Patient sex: F
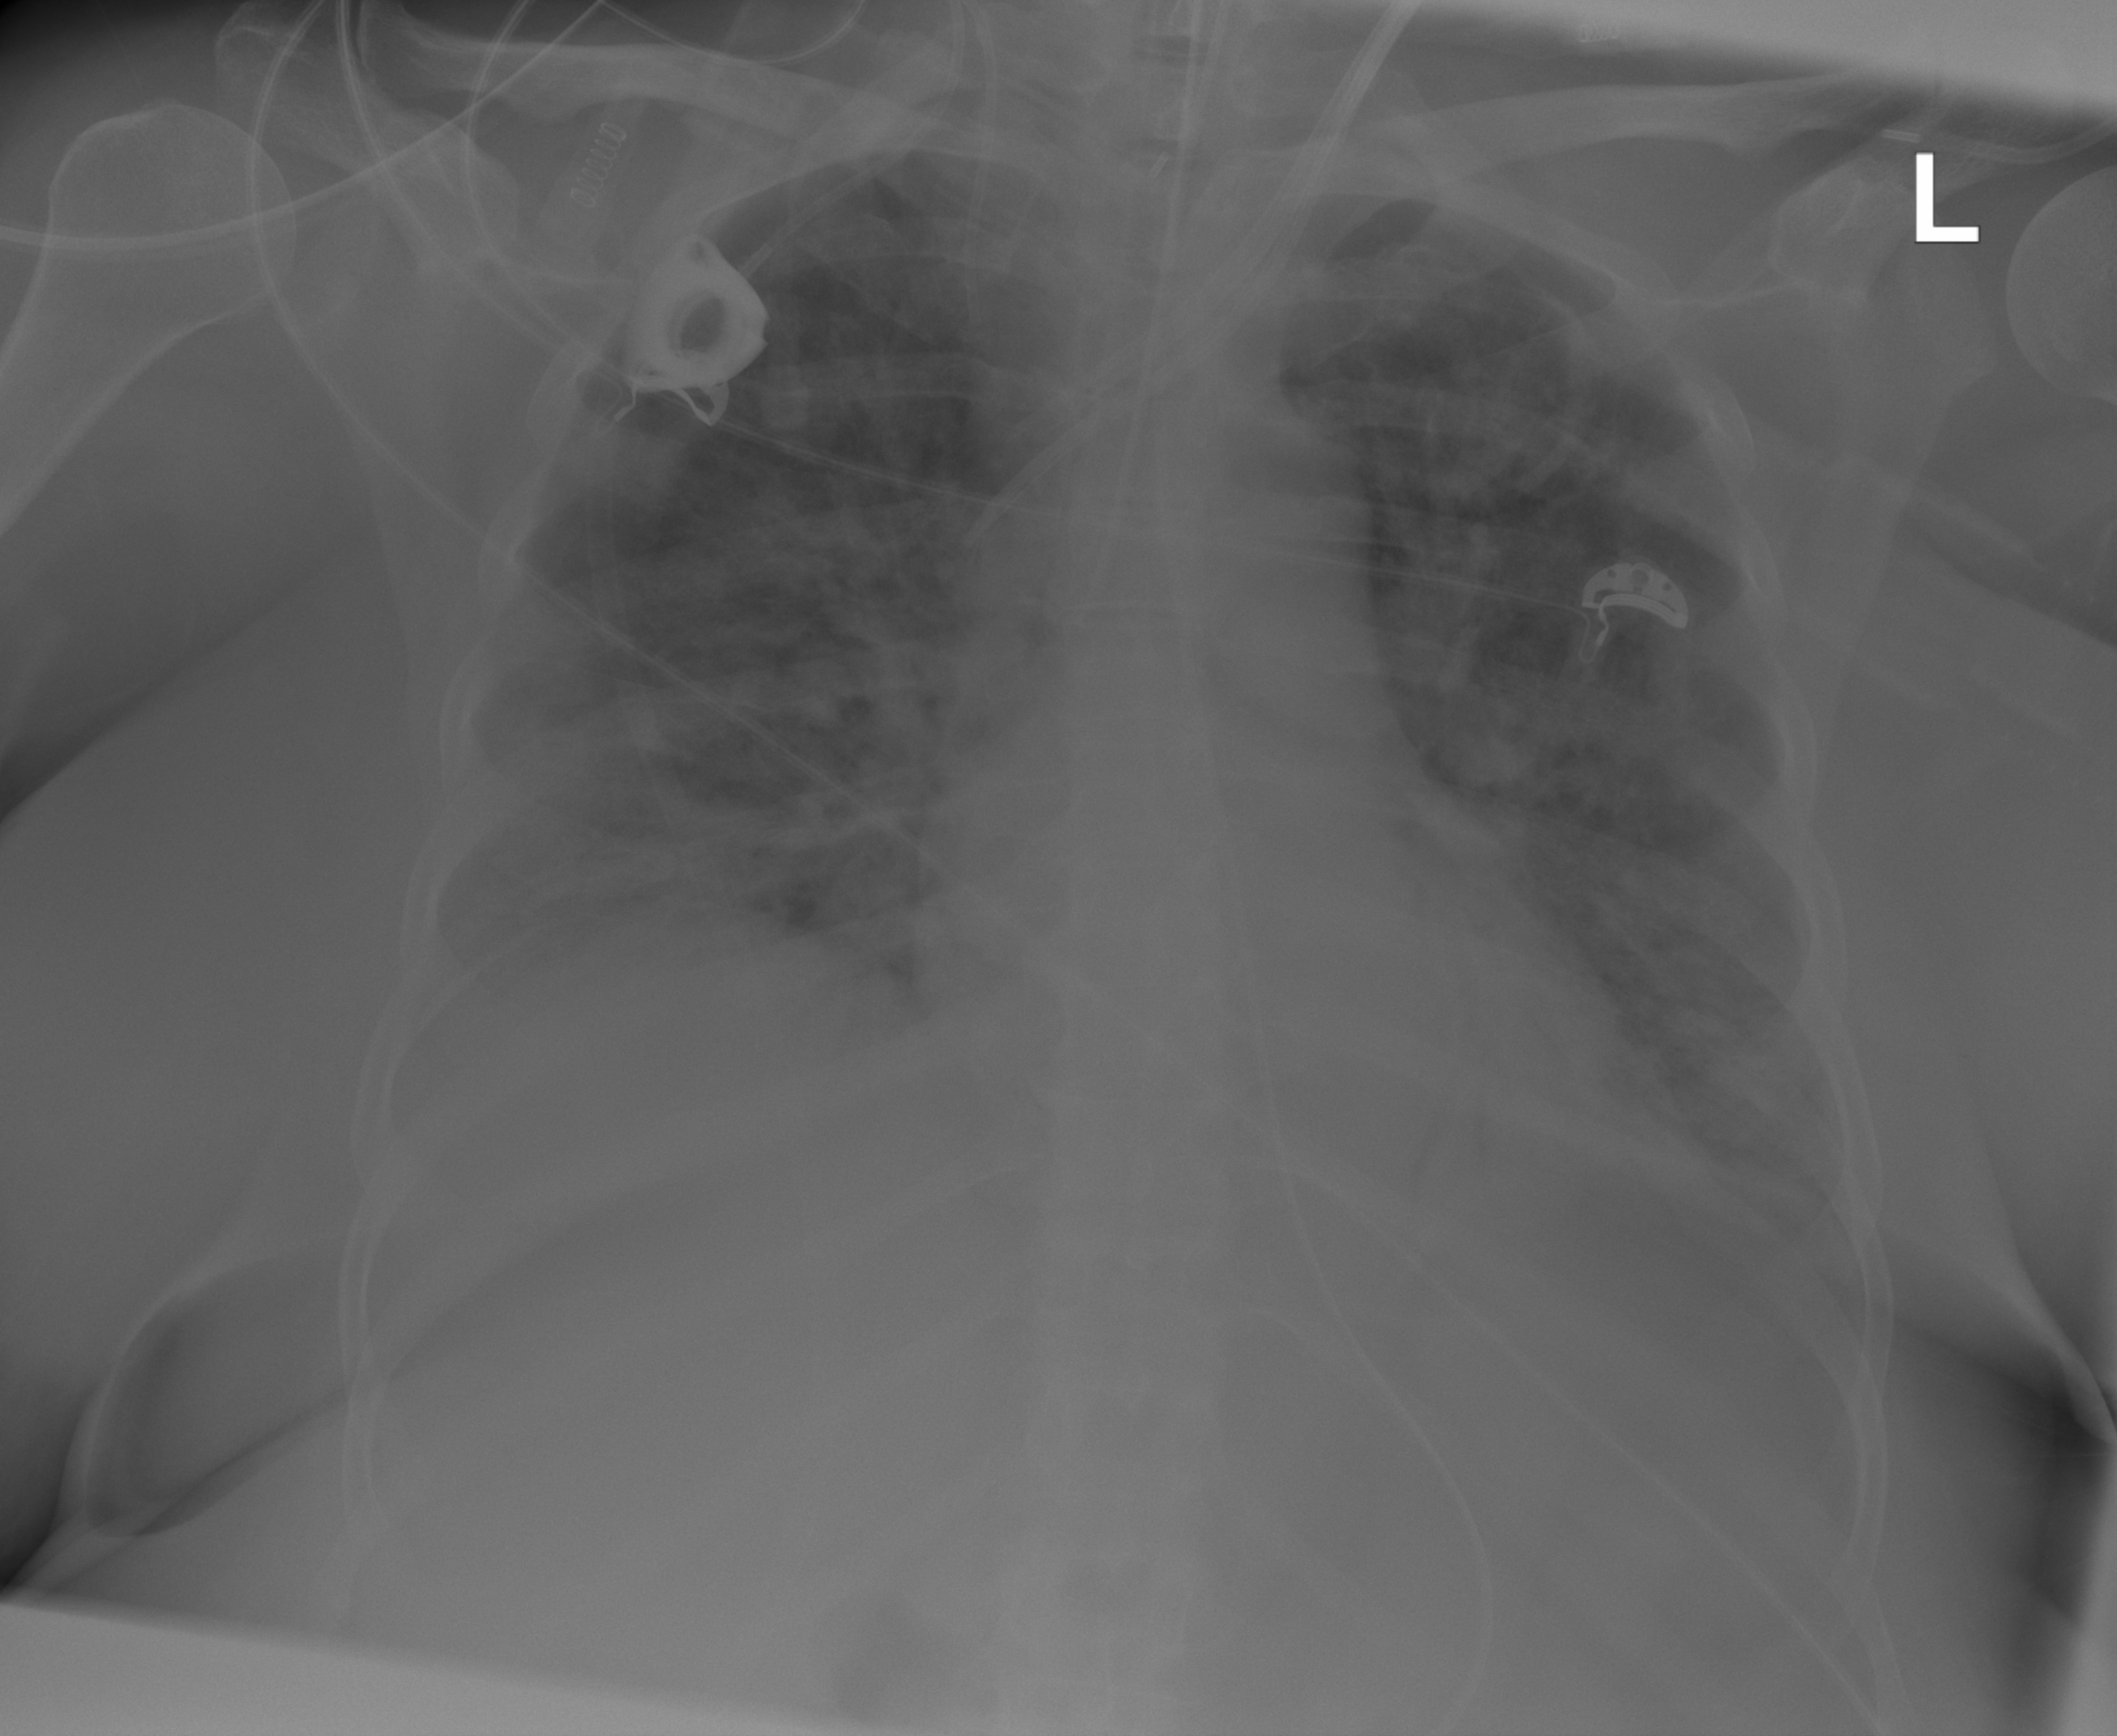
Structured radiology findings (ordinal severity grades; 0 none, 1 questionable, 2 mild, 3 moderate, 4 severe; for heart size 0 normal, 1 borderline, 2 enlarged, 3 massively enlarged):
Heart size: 0
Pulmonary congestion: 2
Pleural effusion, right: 2
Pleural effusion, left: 2
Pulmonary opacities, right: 3
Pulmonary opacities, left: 3
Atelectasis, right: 2
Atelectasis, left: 2